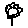
Label: flower